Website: macys
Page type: delivery-shipping
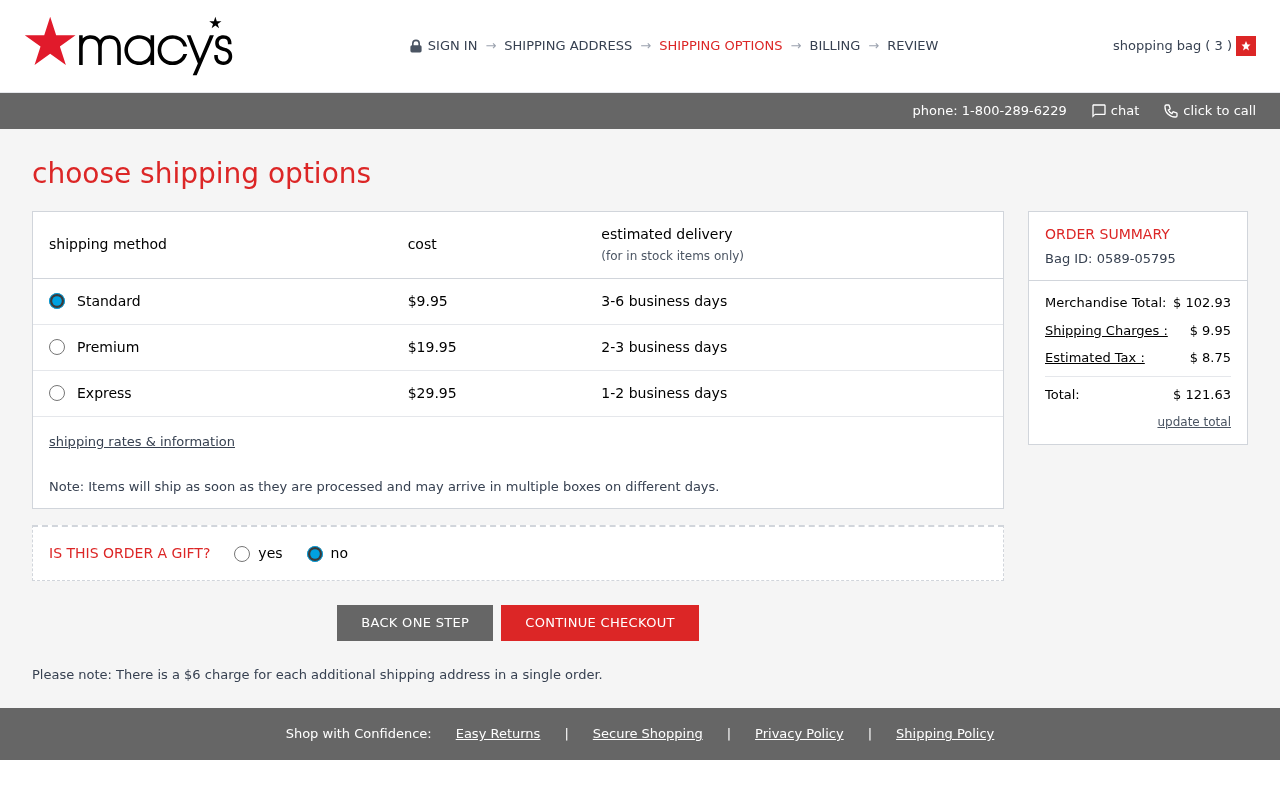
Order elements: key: ORDER_NUM_ITEMS
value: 3
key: ORDER_SHIPPING_COST
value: $ 9.95
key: ORDER_SHIPPING_COST
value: $9.95
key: ORDER_ID
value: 0589-05795
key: ORDER_SUBTOTAL
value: $ 102.93
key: ORDER_TAX
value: $ 8.75
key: ORDER_TOTAL
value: $ 121.63